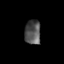
Tissue: skin
Cell type: Fibroblasts
Senescence score: 0.6801
Nuclear area (px): 386
Mean DAPI intensity: 82.979